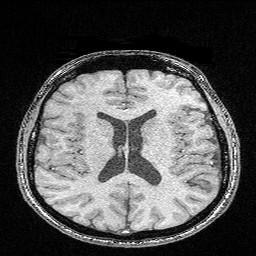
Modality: FLASH
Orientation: coronal
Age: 25
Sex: male